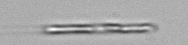
Label: Leptocylindrus